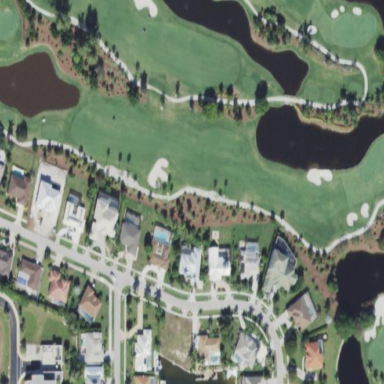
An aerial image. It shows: Golf fairway surrounded by grass.